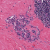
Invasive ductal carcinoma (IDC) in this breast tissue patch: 0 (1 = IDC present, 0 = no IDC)